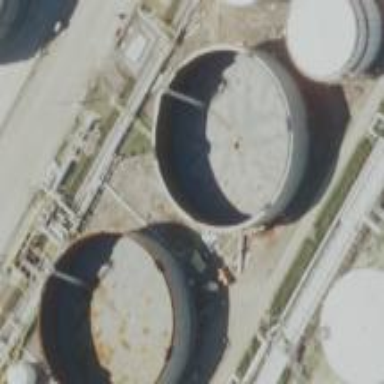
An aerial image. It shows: Storage tank created as man-made structure.